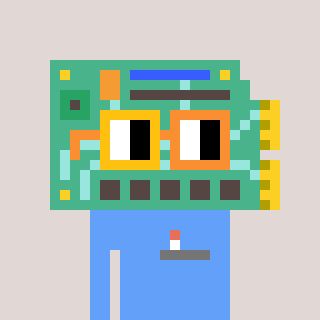
a pixel art character with square yellow and orange glasses, a chipboard-shaped head and a blue-colored body on a warm background